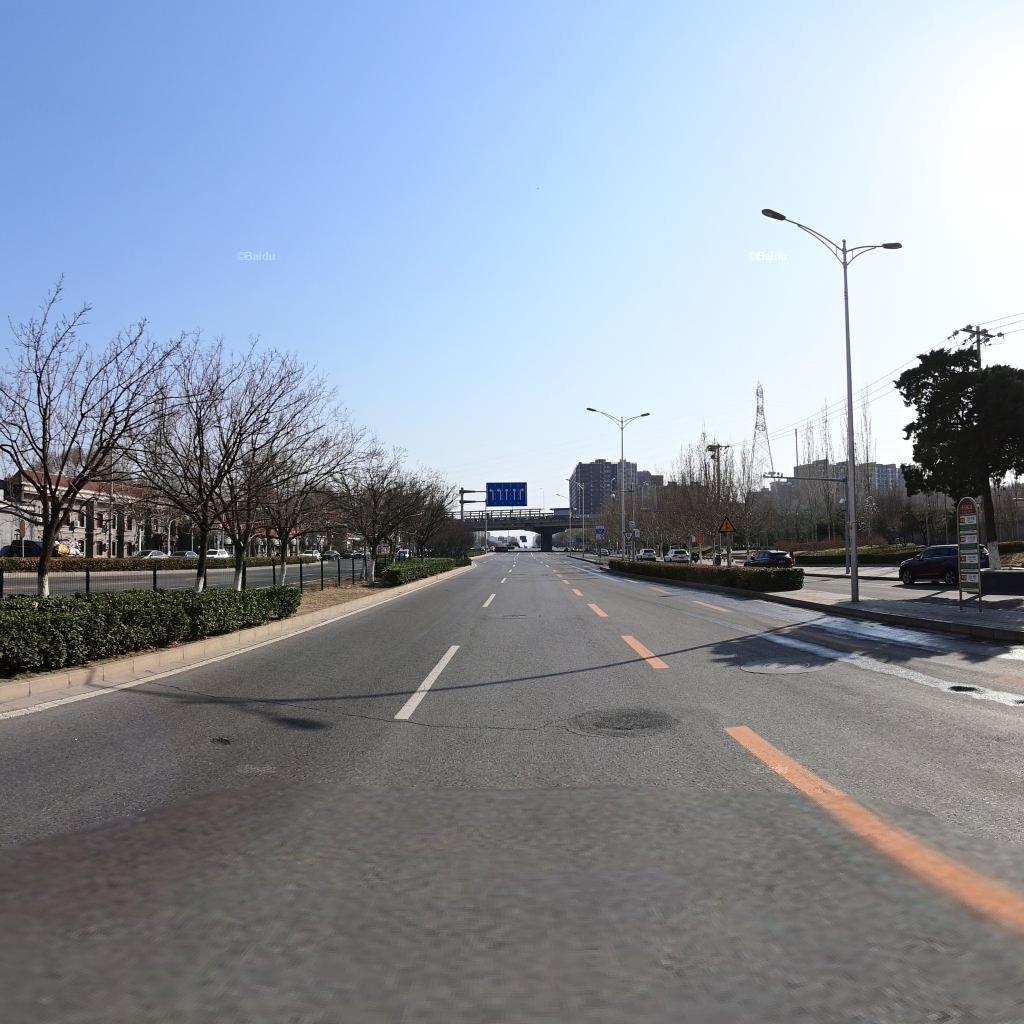
Region: Haidian
Road damage annotations: transverse crack, manhole cover, manhole cover, pothole, manhole cover